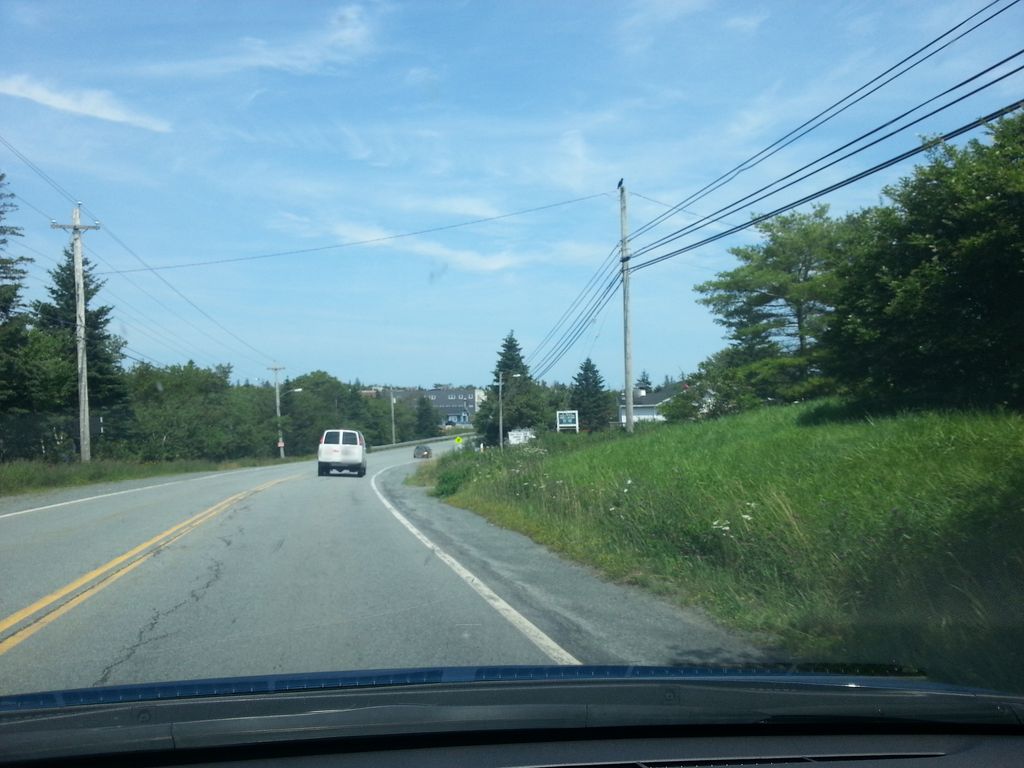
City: halifax